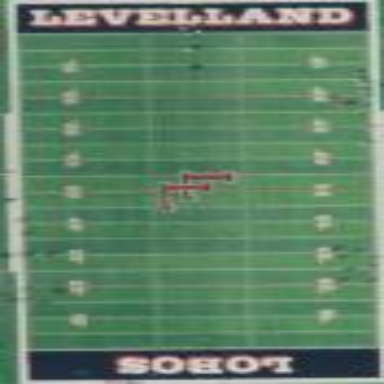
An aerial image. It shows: American football pitch.